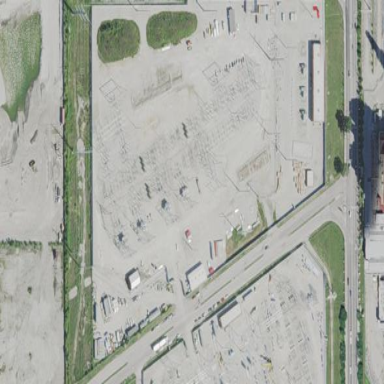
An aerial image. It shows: Outdoor distribution level power substation.